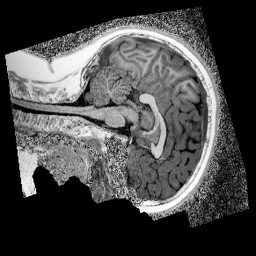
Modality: UNIT1_denoised
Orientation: sagittal
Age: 10
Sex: male
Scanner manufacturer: siemens
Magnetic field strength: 3 T
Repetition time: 4 s
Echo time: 0.00299 s